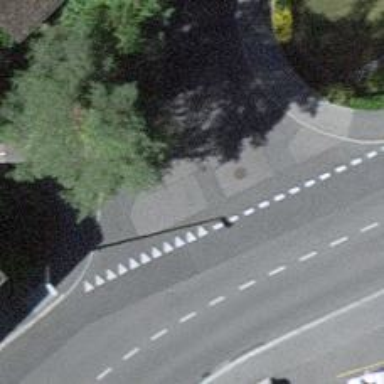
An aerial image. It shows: Unmarked crossing on the road.